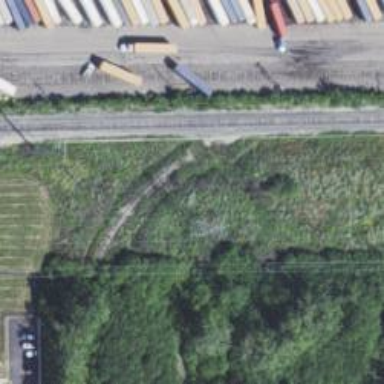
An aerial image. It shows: Abandoned railway spur.